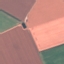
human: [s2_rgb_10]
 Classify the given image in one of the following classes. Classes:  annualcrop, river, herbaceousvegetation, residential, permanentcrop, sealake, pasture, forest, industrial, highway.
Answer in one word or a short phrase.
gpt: AnnualCrop